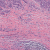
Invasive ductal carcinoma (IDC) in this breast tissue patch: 1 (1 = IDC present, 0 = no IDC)